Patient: sex F, age 63
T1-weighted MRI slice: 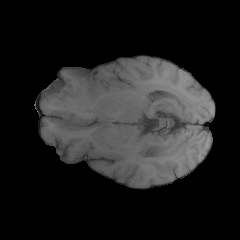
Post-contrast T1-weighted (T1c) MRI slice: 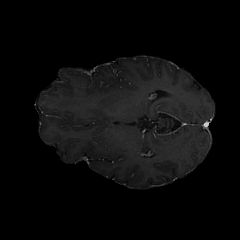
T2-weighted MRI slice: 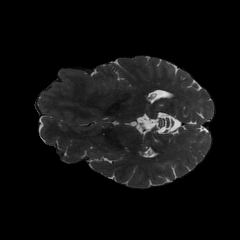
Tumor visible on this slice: no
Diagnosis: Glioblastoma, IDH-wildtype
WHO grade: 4